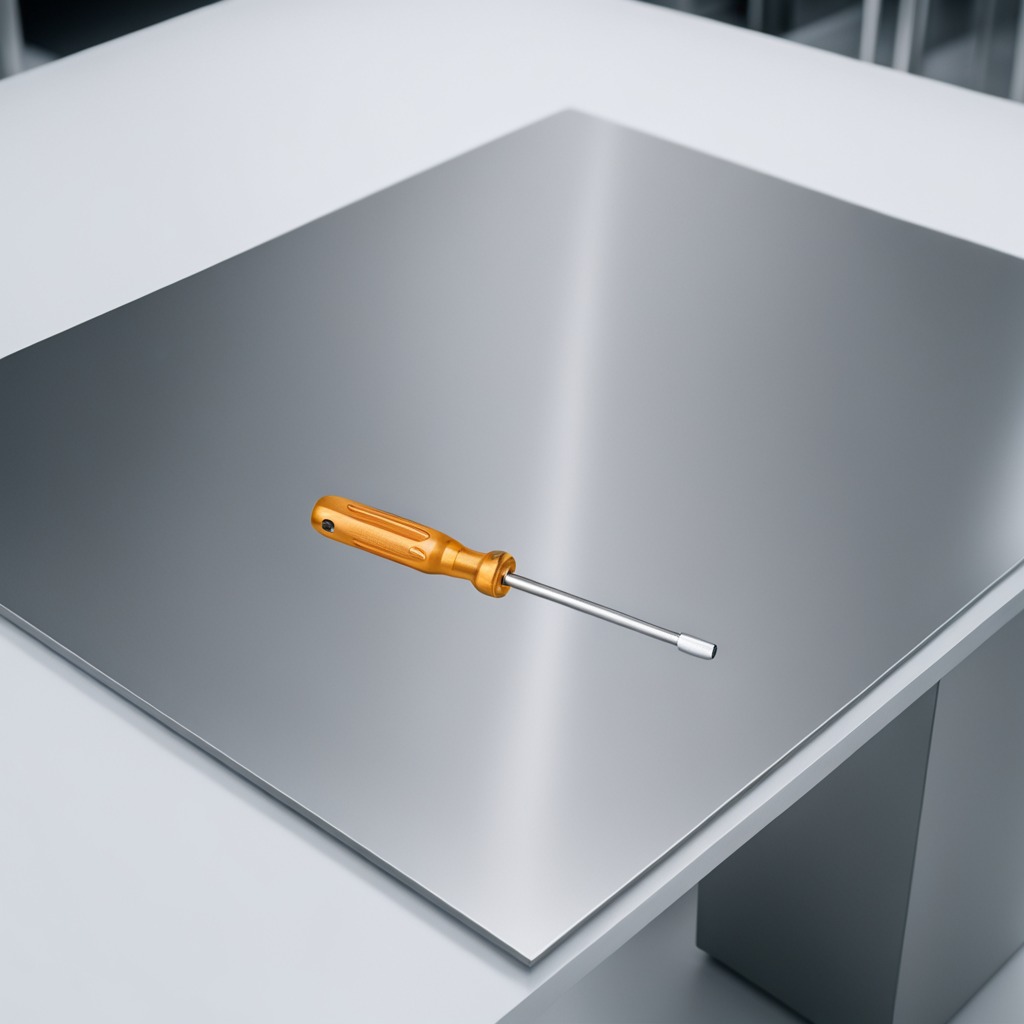
A screwdriver is lying on the stainless steel table in a high-end prototyping lab.